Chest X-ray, PA view. Patient: 55 years old, sex F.
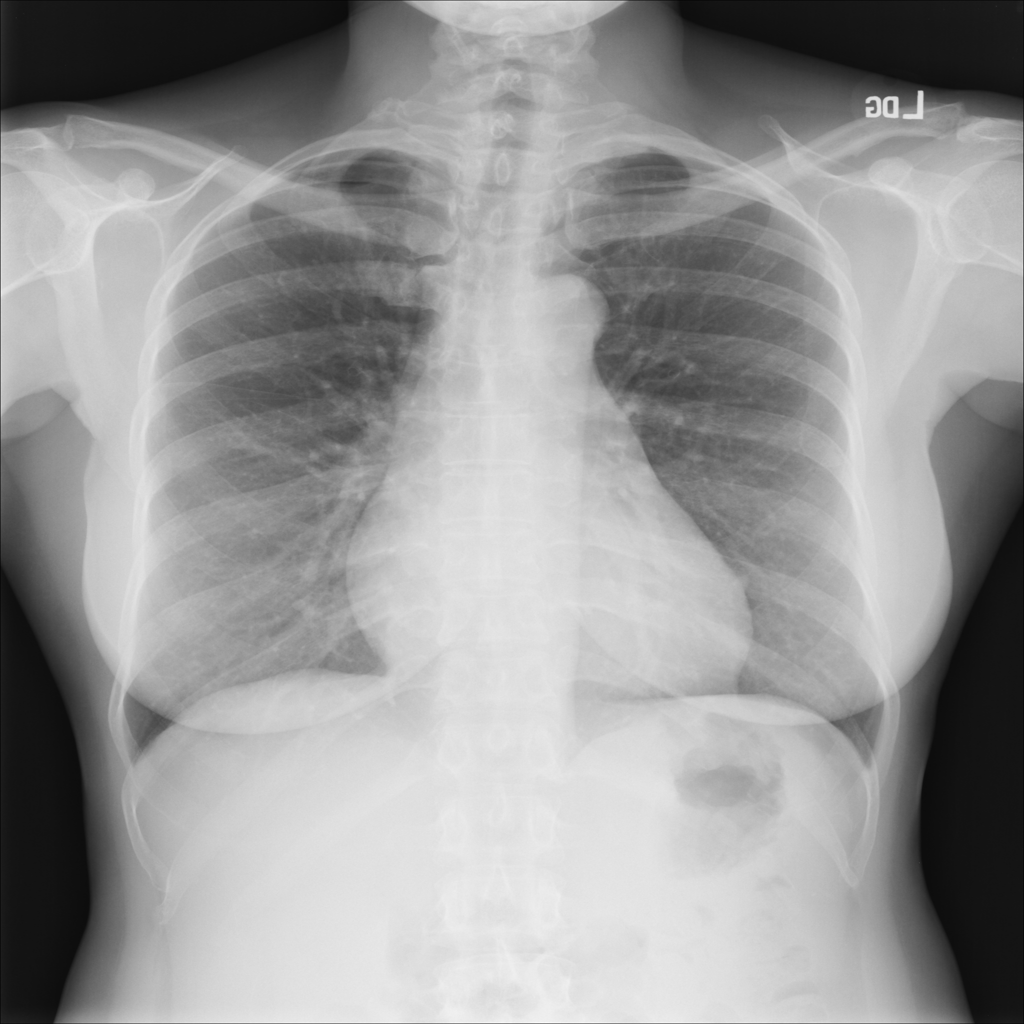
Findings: No Finding